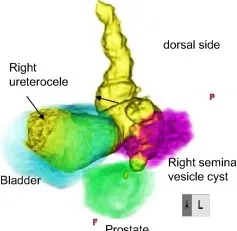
(b) T1-weighted magnetic resonance image demonstrating tubulocystic lesions (arrows) behind the bladder (asterisk). The high T1 signal intensity suggests proteinaceous content.
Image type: radiology (mri)